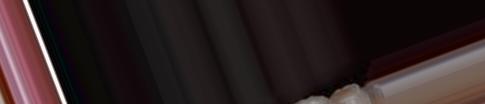
Condition: Tooth Discoloration